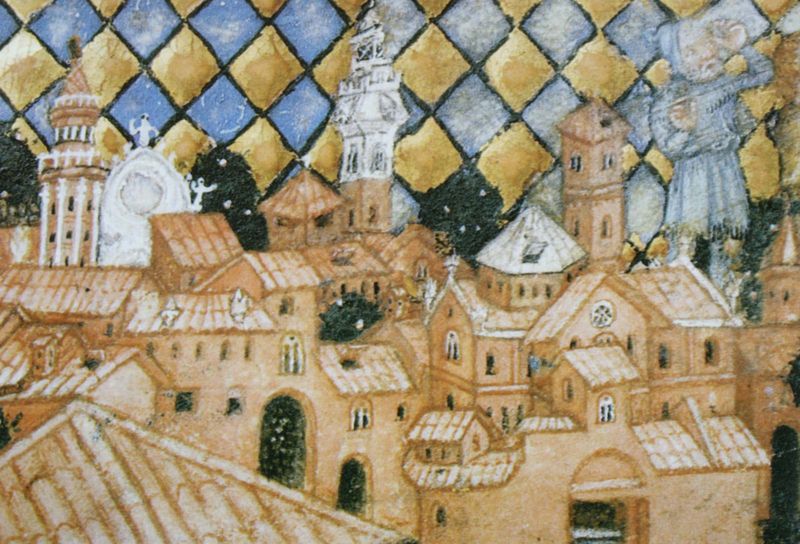
Titel: Detail einer Stadtansicht
Künstler: Giovanni Benedetto da Como
Schlagwörter: baum, blau, gemälde, laub, mann, weiß, bäume, gelb, grün, ocker, stadt, ausschnitt, braun, fenster, glas, hintergrund, schwarz, säulen, tür, dach, gebäude, haus, rot, beige, karo, malerei, muster, bart, mensch, stein, herr, hände, felder, häuser, kirche, figur, gold, renaissance, dachziegel, schornstein, turm, früchte, hellblau, kopfbedeckung, äpfel, ansicht, italien, ort, türen, dorf, dächer, giebel, schornsteine, ziegel, grafik, graphik, naiv, türe, kuppel, detail, maler, uhr, tor, kirchen, kirchtürme, stadtansicht, bögen, karos, eingang, buch, bayern, bayrisch, moschee, orient, türme, palazzo, torbogen, traum, illustration, mosaik, pinsel, ritter, rüstung, tore, raute, rauten, geiger, rosette, mauern, mittelalter, rötlich, mönch, kulisse, bedeutungsperspektive, schief, miniatur, pisa, schindeln, schindel, kapuze, architekt, blei, rundbau, first, uhren, kirchenfenster, faltdach, dachziegeln, häsuer, nonnen, buchmalerei, hintergrunf, daächer, rautenmuster, schaube, illumination, ha#nde, palazzo pubblico